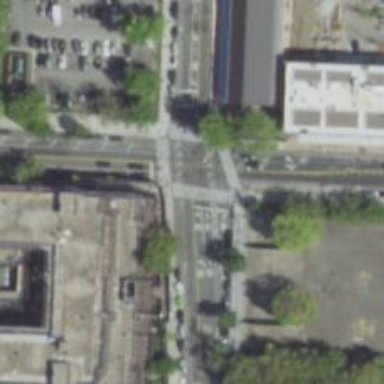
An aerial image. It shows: Asphalt footway with zebra crossing.